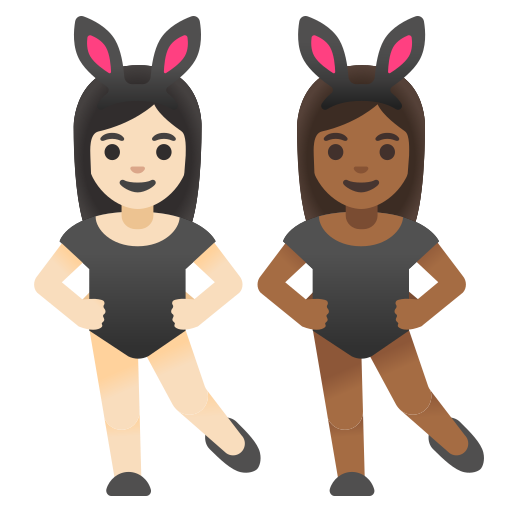
Emoji: 👩🏻‍🐰‍👩🏾